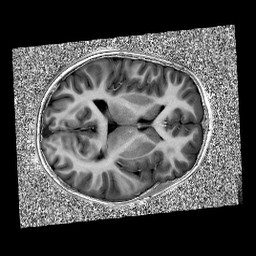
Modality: UNIT1
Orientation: axial
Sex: female
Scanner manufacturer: siemens
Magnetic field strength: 3 T
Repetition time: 5 s
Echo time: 0.00355 s